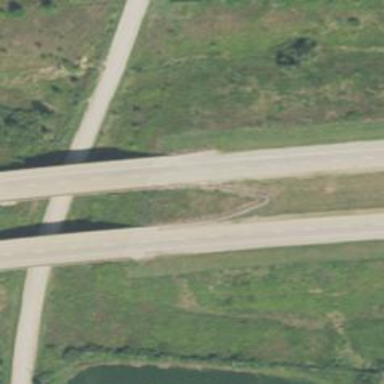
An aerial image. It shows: Motorway bridge.